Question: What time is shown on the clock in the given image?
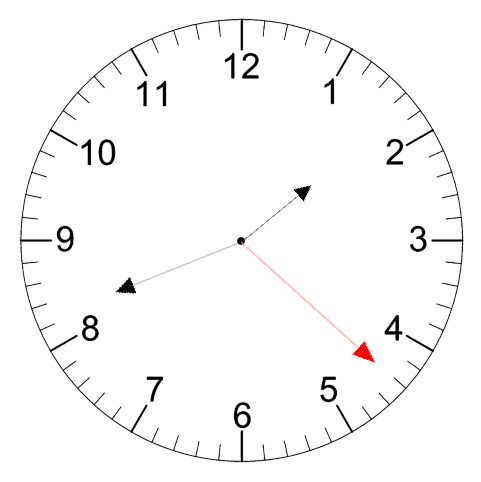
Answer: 01:41:22